Field crop: tomato
Growth stage: 2
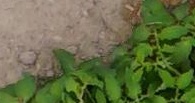
Species: tomato